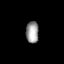
Tissue: prostate
Cell type: T cells
Senescence score: 0.7836
Nuclear area (px): 273
Mean DAPI intensity: 153.766